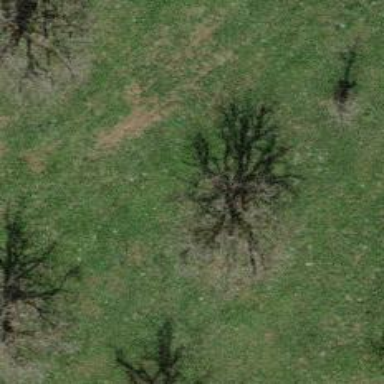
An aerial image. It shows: Agricultural area filled with broadleaved trees.